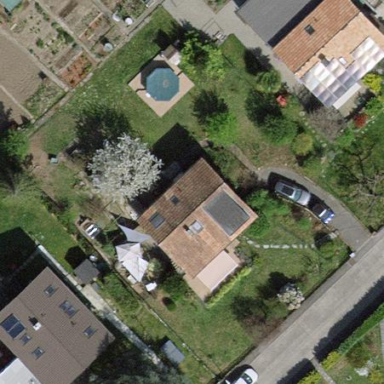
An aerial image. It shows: Garden surrounded by fence.